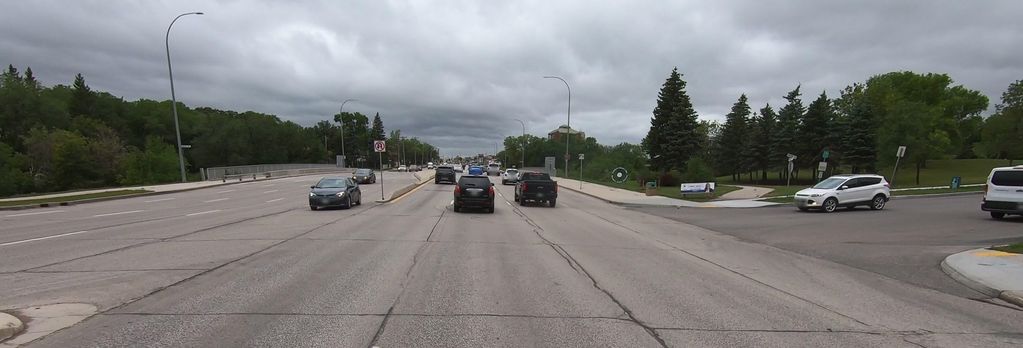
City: winnipeg